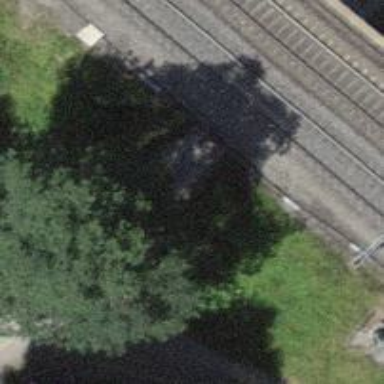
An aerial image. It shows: Tunnel along track.